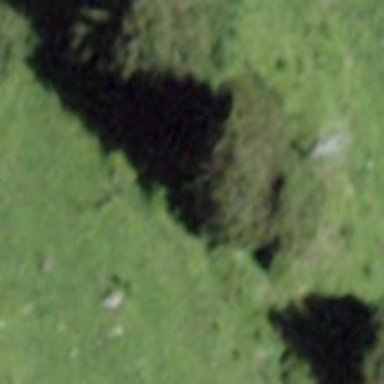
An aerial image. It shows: Single tag "natural: tree."